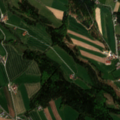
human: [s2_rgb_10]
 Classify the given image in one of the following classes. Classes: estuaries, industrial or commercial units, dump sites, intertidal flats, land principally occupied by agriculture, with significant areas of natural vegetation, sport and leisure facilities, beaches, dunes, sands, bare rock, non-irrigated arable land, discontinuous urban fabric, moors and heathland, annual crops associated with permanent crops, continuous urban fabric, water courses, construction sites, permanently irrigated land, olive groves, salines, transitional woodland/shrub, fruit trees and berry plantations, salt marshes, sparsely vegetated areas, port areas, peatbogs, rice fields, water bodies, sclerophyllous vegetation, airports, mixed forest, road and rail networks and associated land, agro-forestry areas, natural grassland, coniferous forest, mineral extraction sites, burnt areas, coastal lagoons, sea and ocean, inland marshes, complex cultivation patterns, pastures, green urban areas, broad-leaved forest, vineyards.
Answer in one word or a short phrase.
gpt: complex cultivation patterns, mixed forest